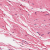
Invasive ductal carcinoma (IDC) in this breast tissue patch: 0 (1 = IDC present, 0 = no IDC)